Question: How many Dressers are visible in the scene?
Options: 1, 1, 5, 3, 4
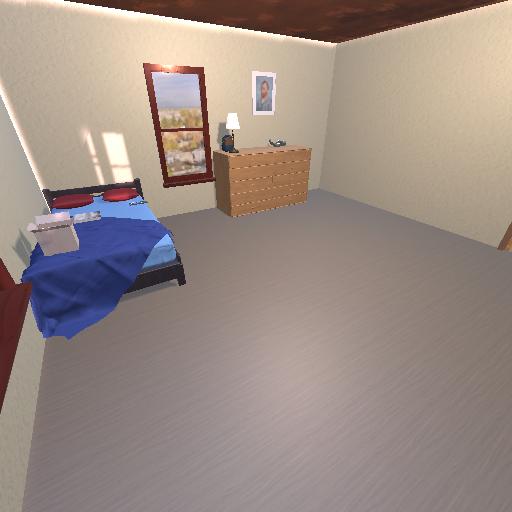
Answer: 1